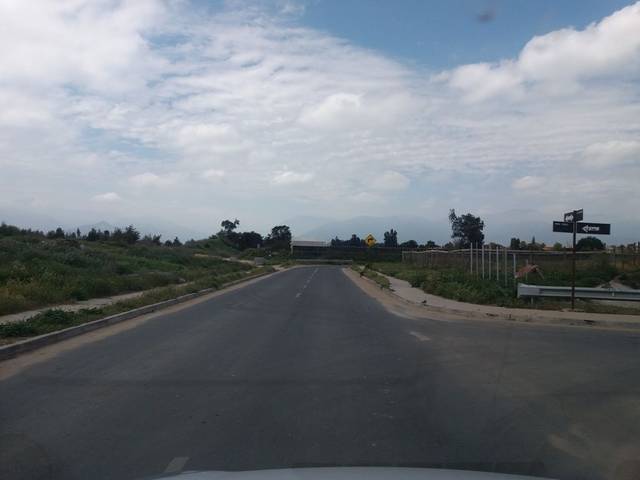
Region: Chile
Coordinates: -32.999, -71.26